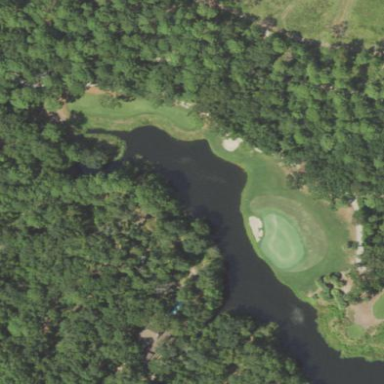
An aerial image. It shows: Area of rough grass used for golf.